Question: Some how the first column of any vim buffer is being highlighted. I didn't notice until today so I'm not really sure when the change happened. I tried to mess around with the search options and highlighting options but I was not successful.
Does anybody have any idea to what may be causing this?
Here is a screenshot:

Here is my vimrc: <URL>
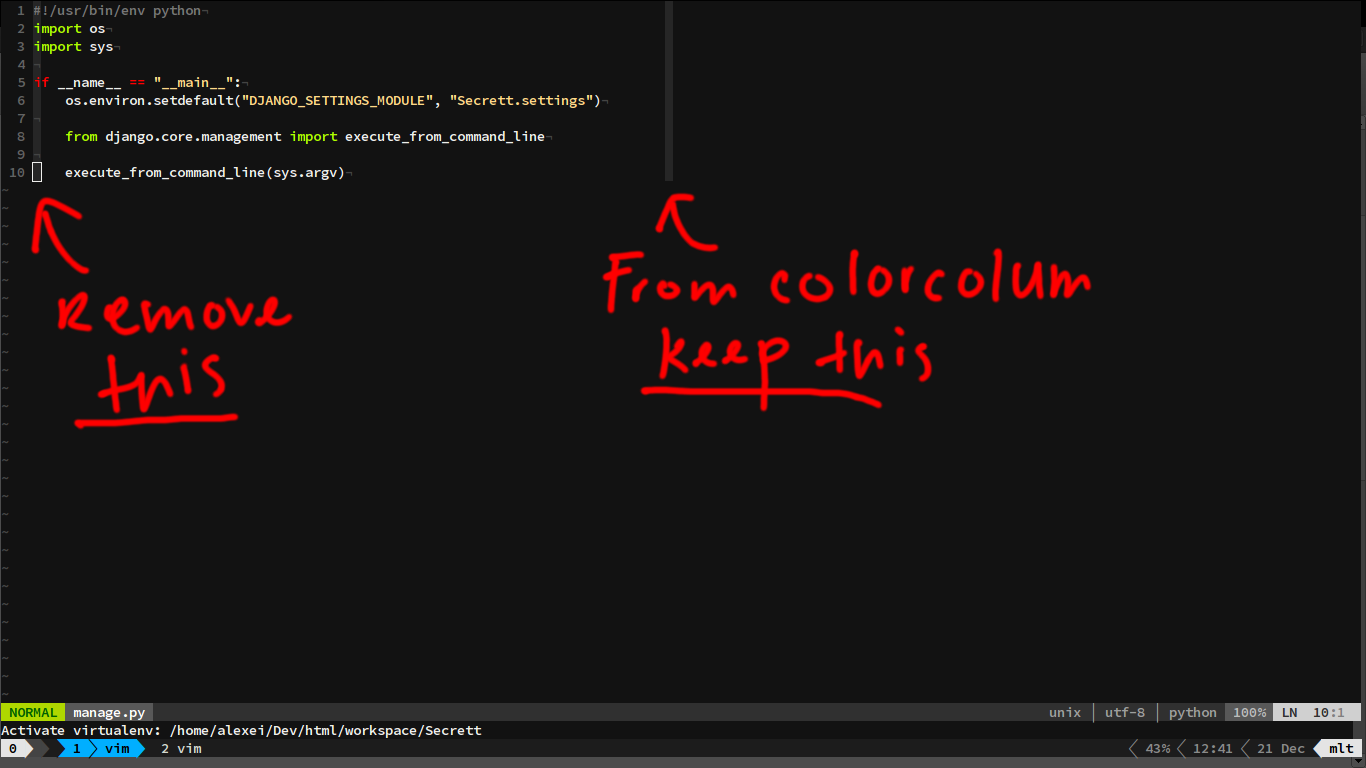
Answer: I don't know if you wrote your 'vimrc' by yourself. If you search in that file for 'colorcolumn', you found two lines:
'''
50:set colorcolumn=+1
'''
and
'''
70:set colorcolumn+=1
'''
70 line, you force the 1st column to be highlighted.
remove that line and try again.
also you auto load (source) vimrc by autocmd when it was saved. you can try opening it in vim, and save it 10-20 times, see how slow your vim would be. You should clear autocmds before create them.